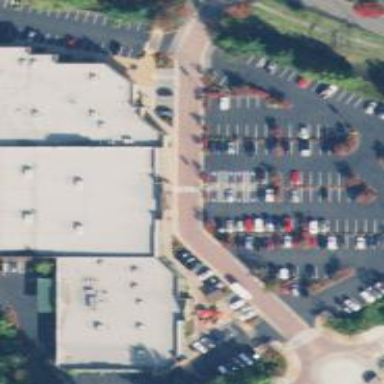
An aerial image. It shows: Department store.